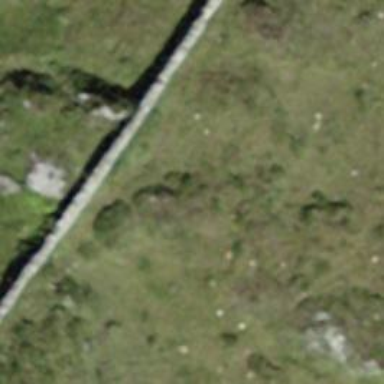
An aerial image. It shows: Wall is shown in the image.